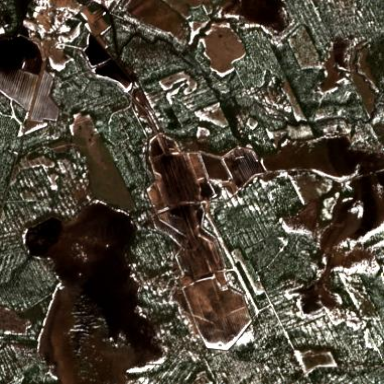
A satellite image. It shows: Bog in quarry area.